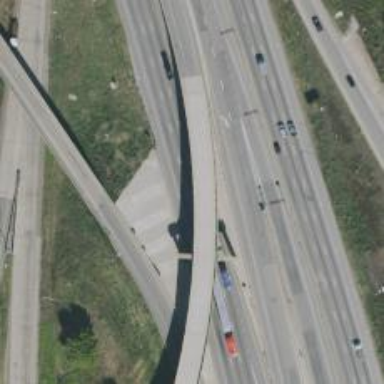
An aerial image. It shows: Asphalt motorway.